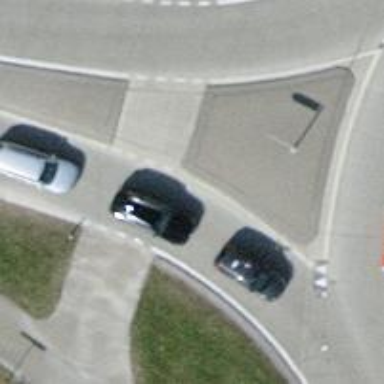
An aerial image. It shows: Primary highway with concrete surface. There are separate sidewalks and cycleways.